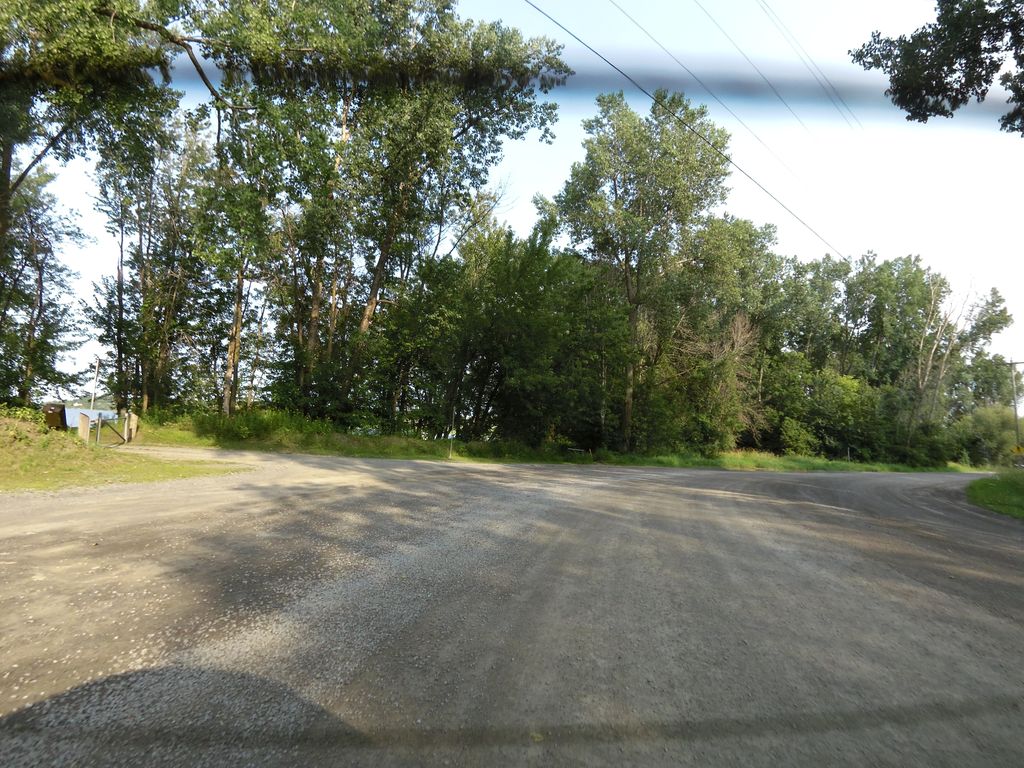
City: ottawa-gatineau